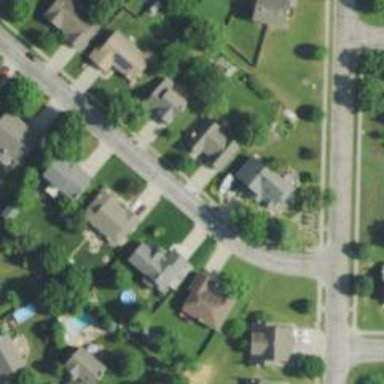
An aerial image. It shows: This residential area consists of single-family homes.